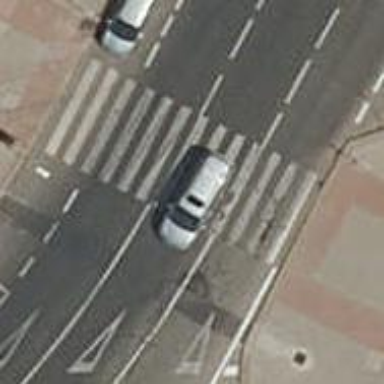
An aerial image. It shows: Pedestrian crossing with zebra markings on the footway.